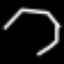
Label: octagon